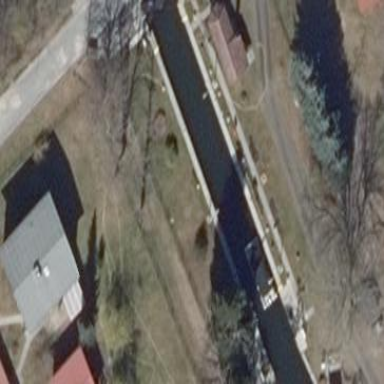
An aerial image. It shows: Lock on the water.